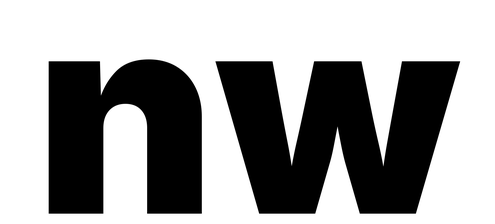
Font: Inter_Black